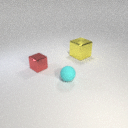
small red metal cube to the left of large yellow metal cube